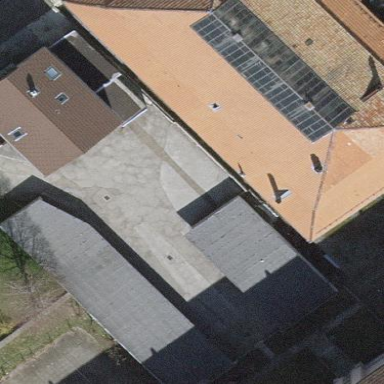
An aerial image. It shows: Group of garages.